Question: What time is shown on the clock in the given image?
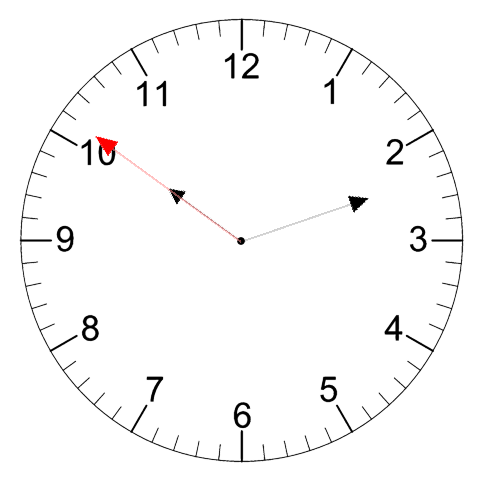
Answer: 10:11:51